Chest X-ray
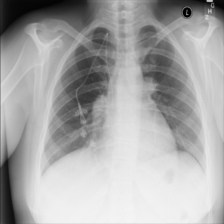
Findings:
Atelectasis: negative
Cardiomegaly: negative
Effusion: negative
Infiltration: negative
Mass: positive
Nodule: negative
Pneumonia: negative
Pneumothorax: negative
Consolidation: negative
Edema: negative
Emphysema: negative
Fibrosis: negative
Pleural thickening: negative
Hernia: negative